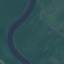
Land use / land cover: River